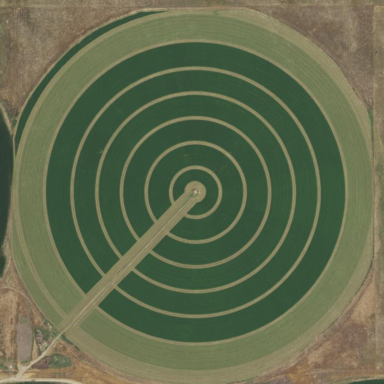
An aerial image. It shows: Farmland with pivot irrigation system.